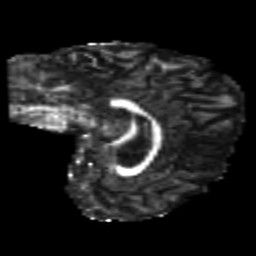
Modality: FA
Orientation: sagittal
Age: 22
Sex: female
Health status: healthy
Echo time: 0.074 s